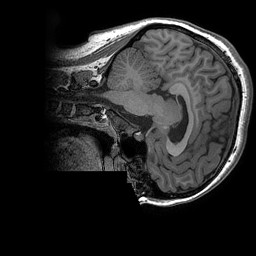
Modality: T1w
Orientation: sagittal
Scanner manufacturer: ge
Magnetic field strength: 3 T
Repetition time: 0.008156 s
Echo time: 0.00318 s